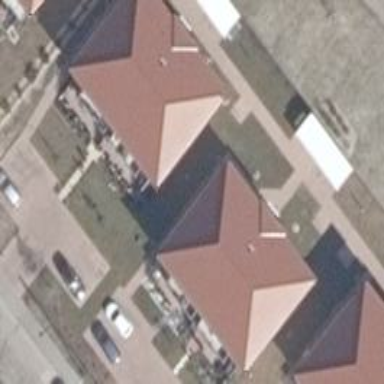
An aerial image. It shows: Hipped red residential building.